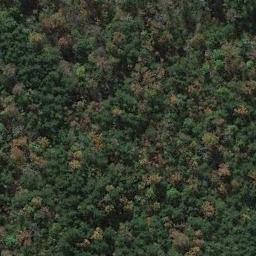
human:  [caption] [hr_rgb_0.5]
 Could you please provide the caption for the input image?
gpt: This is a dense forest .

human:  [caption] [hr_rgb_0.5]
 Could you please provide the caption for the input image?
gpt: The forest has a lot of dense dark green trees and some yellow trees mixed with green trees .

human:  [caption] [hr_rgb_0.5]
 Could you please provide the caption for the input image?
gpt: The forest is consist of yellow and green trees .

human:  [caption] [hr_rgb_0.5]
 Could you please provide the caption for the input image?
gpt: Many trees with brown and green leaves are in a forest .

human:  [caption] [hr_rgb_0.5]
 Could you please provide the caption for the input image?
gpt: A dense forest with many green trees and many brown trees .